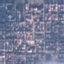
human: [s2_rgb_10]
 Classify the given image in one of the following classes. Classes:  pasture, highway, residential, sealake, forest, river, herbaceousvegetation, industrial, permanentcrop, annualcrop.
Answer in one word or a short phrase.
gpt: Residential